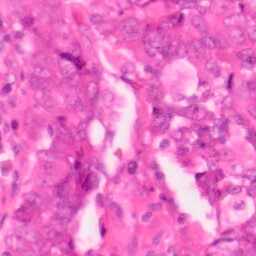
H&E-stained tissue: Colon